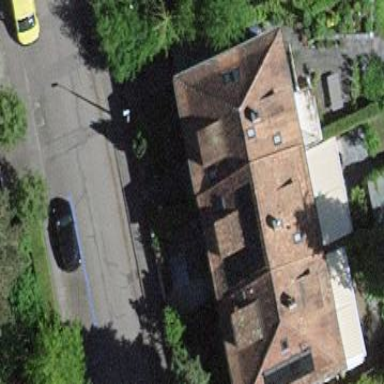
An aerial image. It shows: Terrace building.